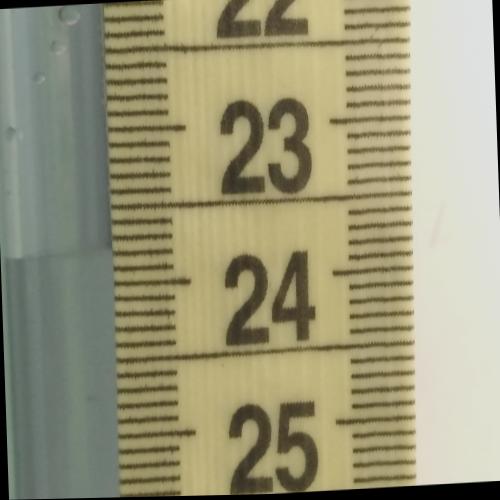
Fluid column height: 23.8 cm